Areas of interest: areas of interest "Dalingshan Third Industrial Zone"
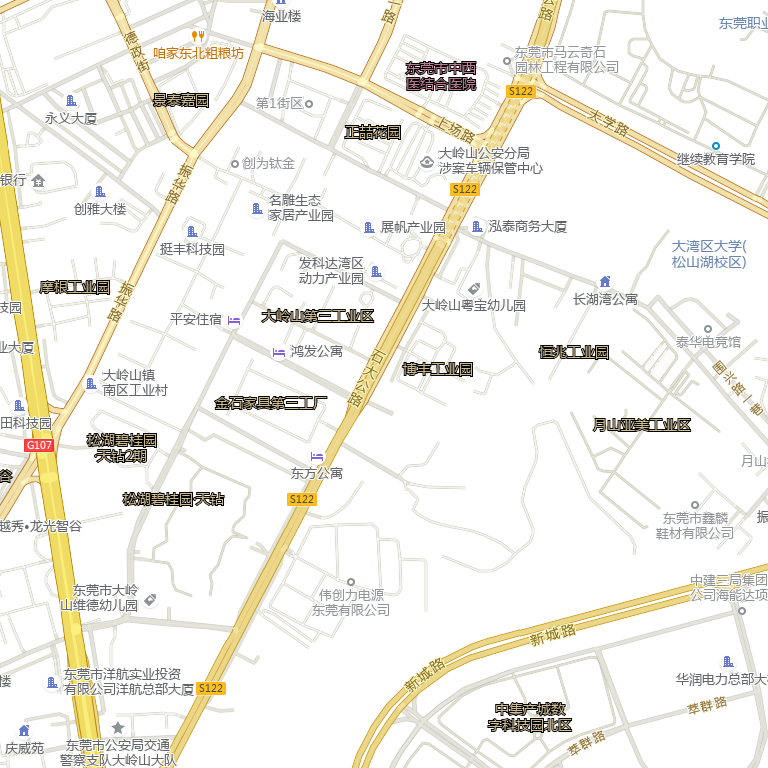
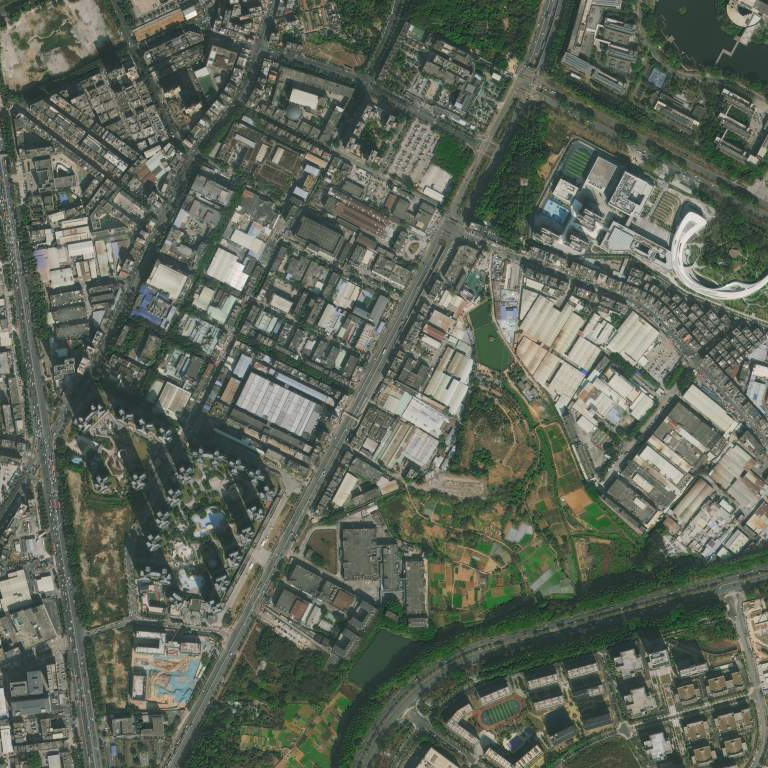